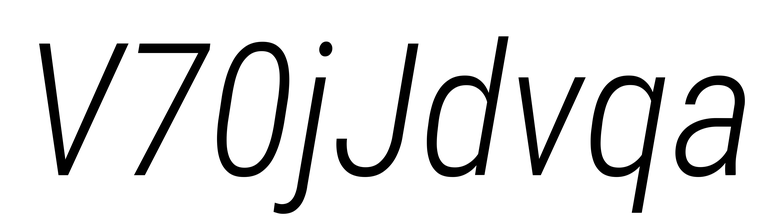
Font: Roboto-Italic_Condensed_Light_Italic